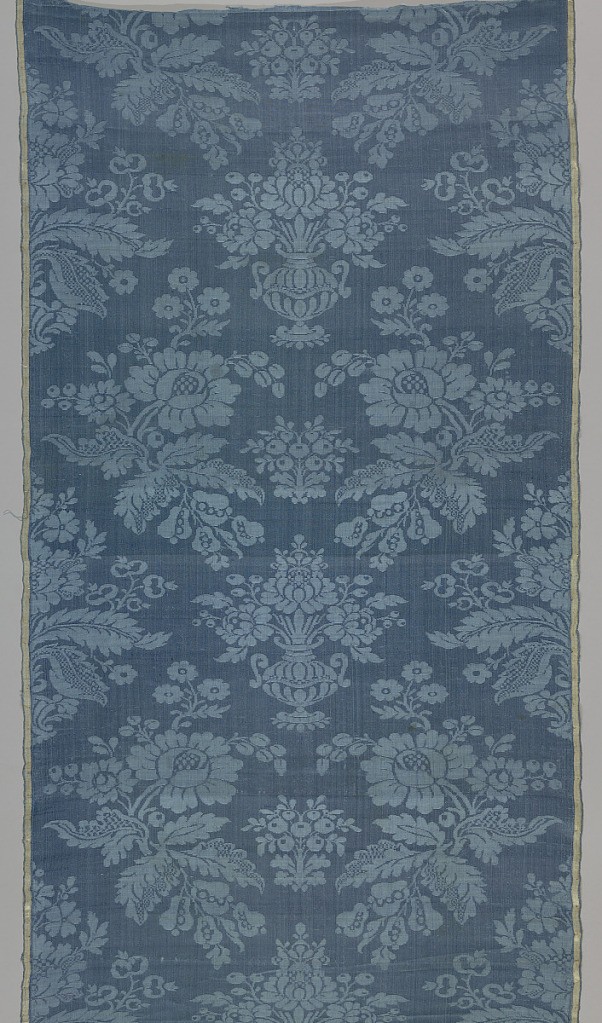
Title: Fragment
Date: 18th century
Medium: silk Technique: 5-harness satin damask
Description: Mazarin blue damask with design of lateral rows of curving peony branches with diapered foliage alternating with floral vases. Faded pink and white satin selvages.